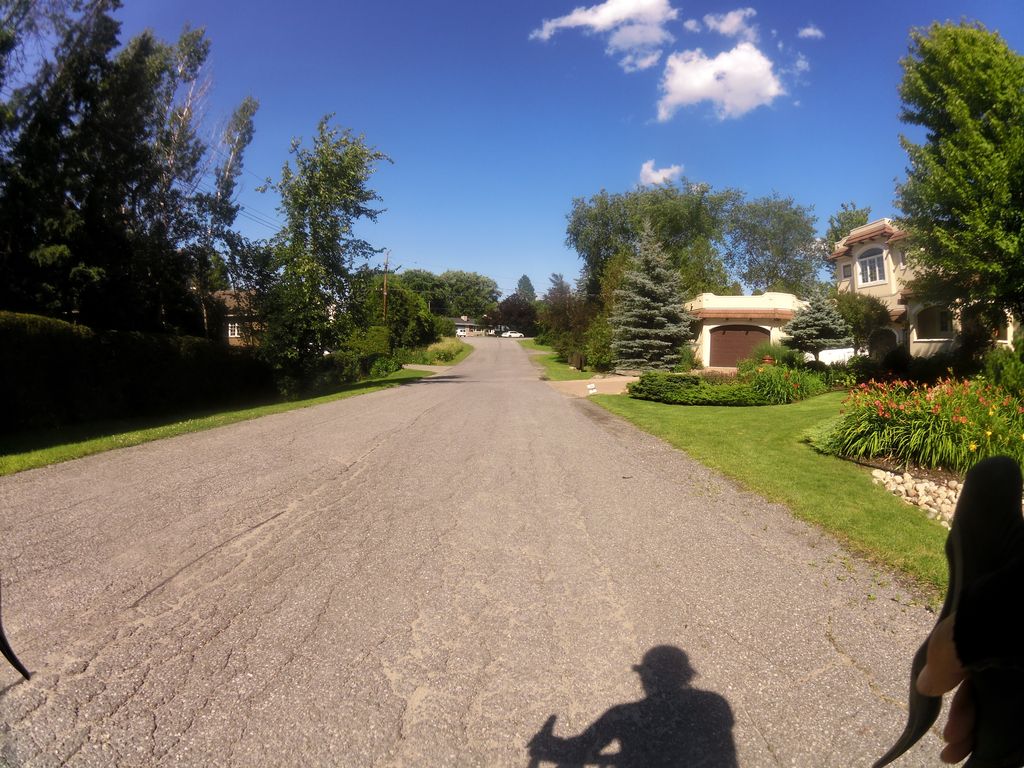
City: ottawa-gatineau